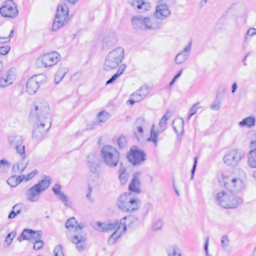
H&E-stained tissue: Breast